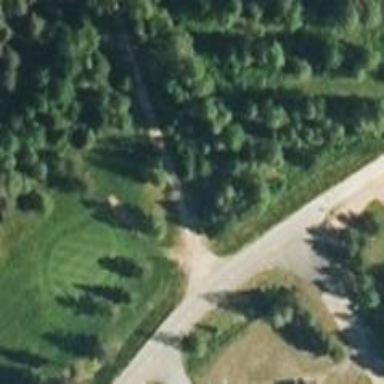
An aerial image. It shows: Path for both roads and golfers.